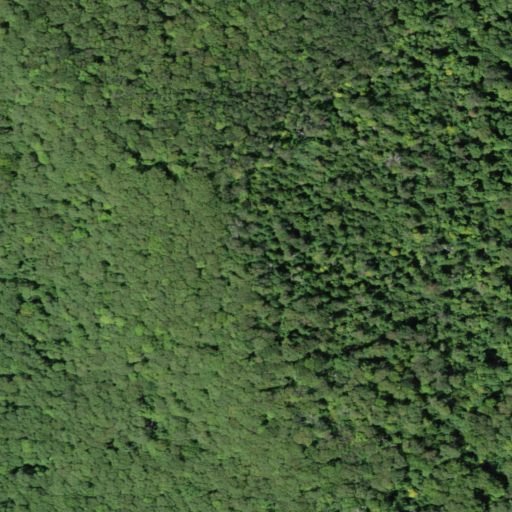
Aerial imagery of mountain in New York named Touchmenot Mountain containing only deciduous forest